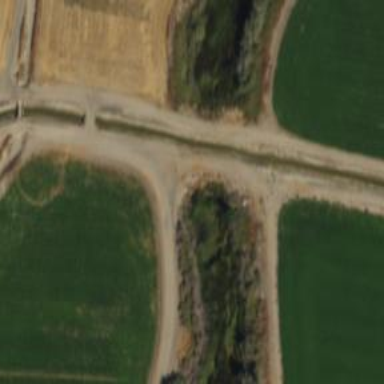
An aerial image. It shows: Culvert tunnel.